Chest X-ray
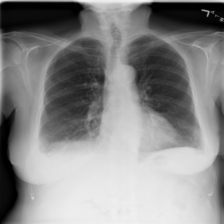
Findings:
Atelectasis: positive
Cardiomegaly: negative
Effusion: positive
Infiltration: negative
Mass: positive
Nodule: negative
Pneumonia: negative
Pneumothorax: negative
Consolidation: positive
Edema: negative
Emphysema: negative
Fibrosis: negative
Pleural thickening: negative
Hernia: negative